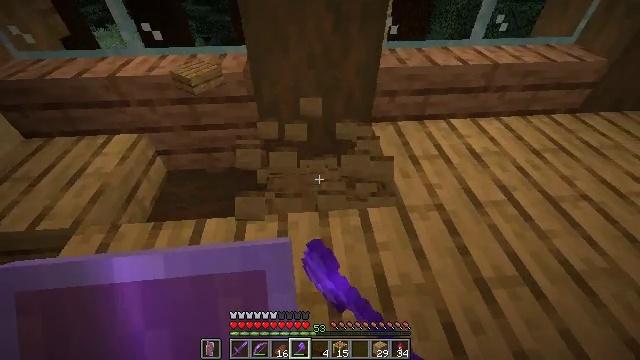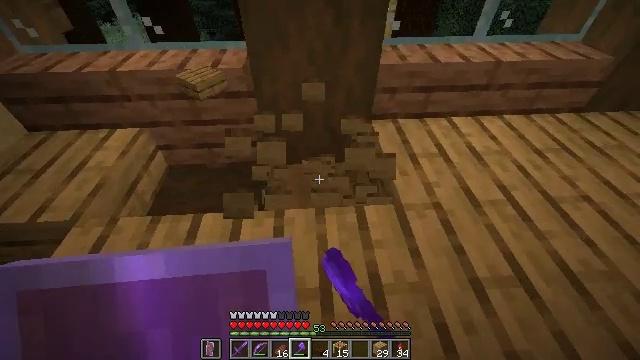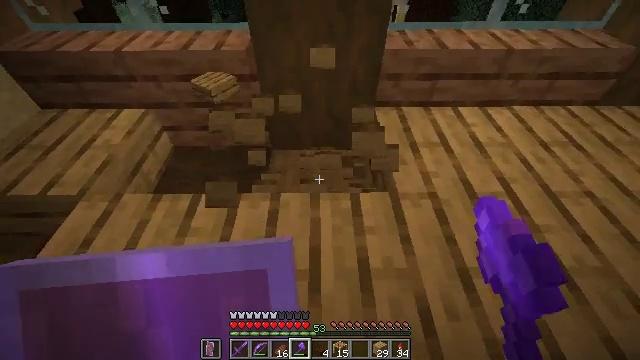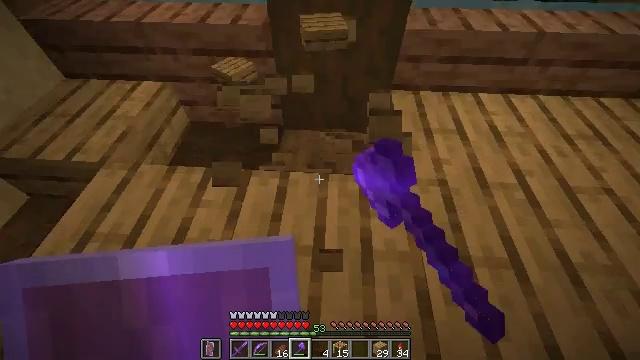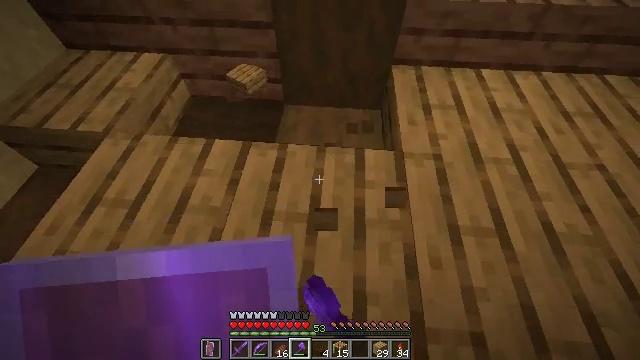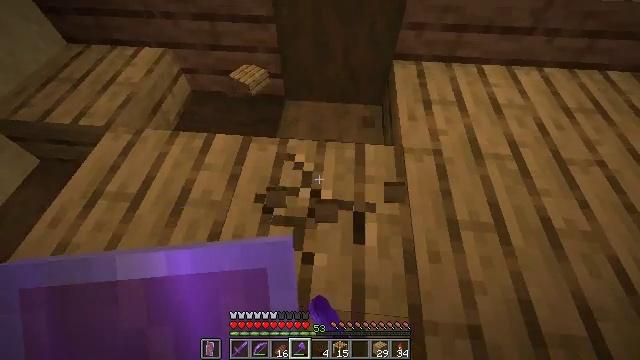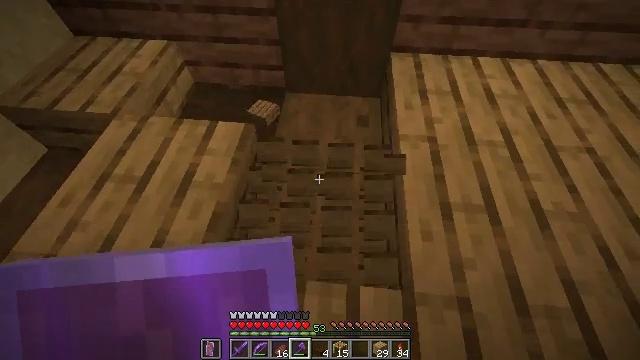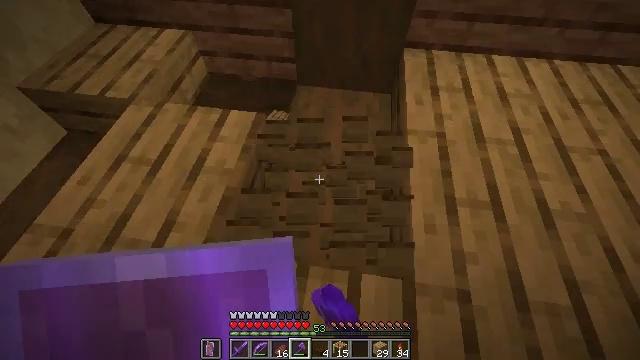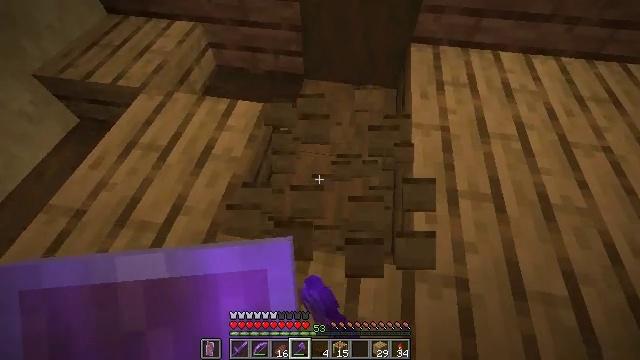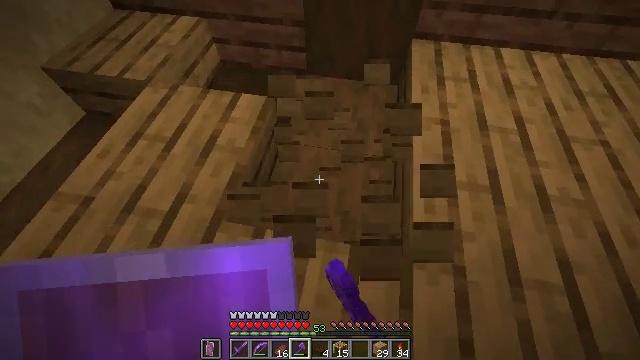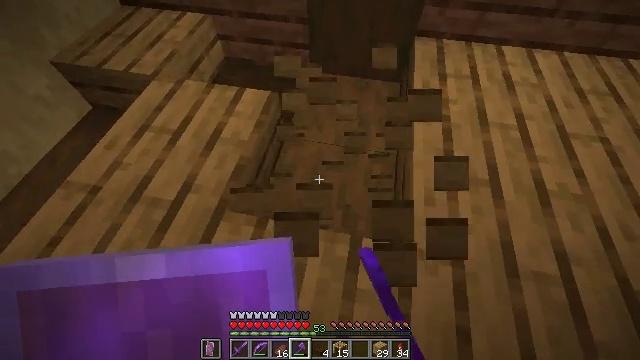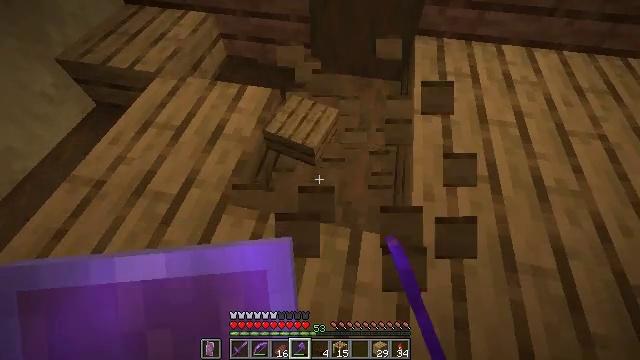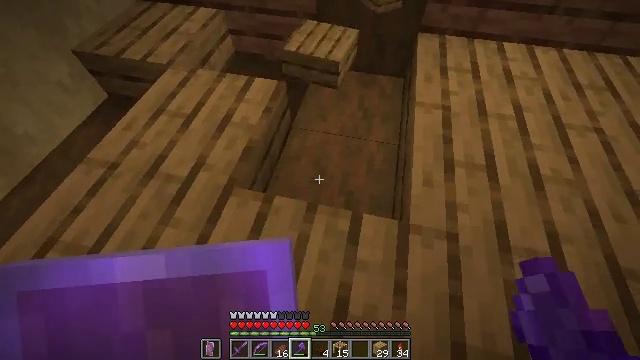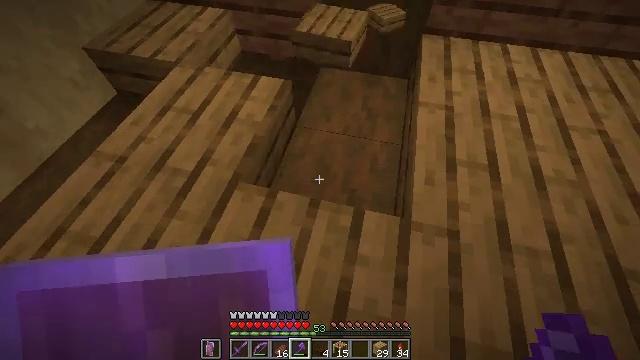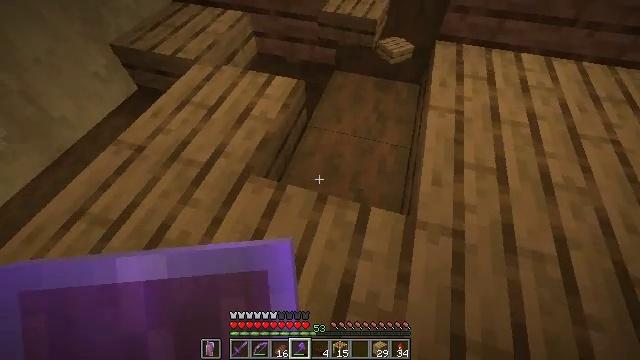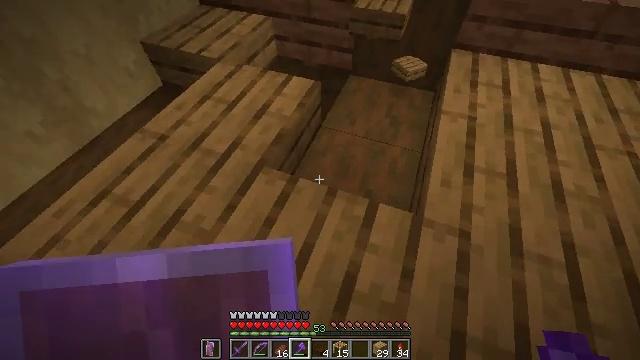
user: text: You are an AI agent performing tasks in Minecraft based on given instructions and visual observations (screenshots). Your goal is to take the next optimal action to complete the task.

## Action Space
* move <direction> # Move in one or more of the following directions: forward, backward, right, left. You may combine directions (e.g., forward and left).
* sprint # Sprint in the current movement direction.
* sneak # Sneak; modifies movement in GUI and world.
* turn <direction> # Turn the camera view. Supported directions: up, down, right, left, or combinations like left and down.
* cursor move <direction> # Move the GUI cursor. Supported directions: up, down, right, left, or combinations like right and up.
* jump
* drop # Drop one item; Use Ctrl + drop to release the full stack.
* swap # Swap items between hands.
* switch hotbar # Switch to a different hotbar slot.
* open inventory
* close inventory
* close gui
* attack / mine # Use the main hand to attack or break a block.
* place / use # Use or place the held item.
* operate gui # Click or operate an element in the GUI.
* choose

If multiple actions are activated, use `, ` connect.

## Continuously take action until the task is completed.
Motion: motion action
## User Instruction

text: Attack the oak slab to collect it.
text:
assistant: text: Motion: move right, sneak, turn left, attack / mine
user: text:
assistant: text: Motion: move back and move right, sneak, turn left and down, attack / mine
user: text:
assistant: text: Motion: move back, sneak, turn left and down, attack / mine
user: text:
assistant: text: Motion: move back, sneak, turn left and down, attack / mine
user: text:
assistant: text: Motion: move back, sneak, attack / mine
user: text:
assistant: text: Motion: move back, sneak, attack / mine
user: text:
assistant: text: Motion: move back, sneak, turn left
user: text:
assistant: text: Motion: move back, sneak, turn left
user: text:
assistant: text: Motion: move back, sneak
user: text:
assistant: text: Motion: move back, sneak
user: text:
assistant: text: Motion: move back, sneak
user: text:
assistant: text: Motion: move back, sneak, turn left
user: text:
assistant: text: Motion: move back, sneak, turn left
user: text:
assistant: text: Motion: move back, sneak, turn left and up
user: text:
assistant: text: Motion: move back, sneak, turn left and up
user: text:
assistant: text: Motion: move back, sneak, turn left and up
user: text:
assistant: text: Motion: move back, sneak, turn left and up
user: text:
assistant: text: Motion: move back, sneak
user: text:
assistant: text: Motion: move back, sneak
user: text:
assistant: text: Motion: move back, sneak
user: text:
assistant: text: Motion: sneak, turn up
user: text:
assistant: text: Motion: sneak, turn up
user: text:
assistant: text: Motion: sneak, turn up
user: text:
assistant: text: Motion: sneak, turn up
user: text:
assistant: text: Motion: sneak, turn left and up
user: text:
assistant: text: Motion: sneak, turn left and up, attack / mine
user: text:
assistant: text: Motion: sneak, turn left, attack / mine
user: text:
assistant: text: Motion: sneak, turn left, attack / mine
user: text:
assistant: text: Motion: sneak, turn left and down, attack / mine
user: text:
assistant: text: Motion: sneak, turn left and down, attack / mine